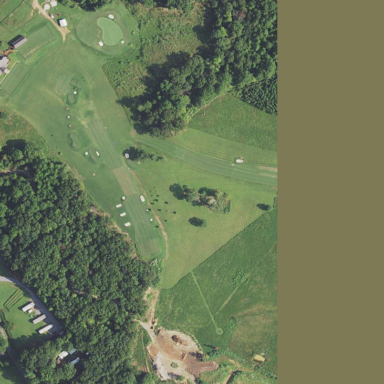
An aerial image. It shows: Golf course.